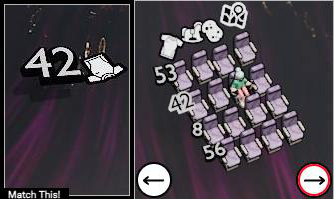
Task: seats
Answer: no